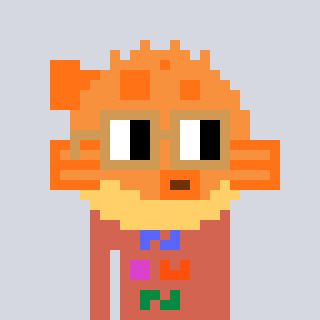
a pixel art character with square brown glasses, a pufferfish-shaped head and a peachy-colored body on a cool background